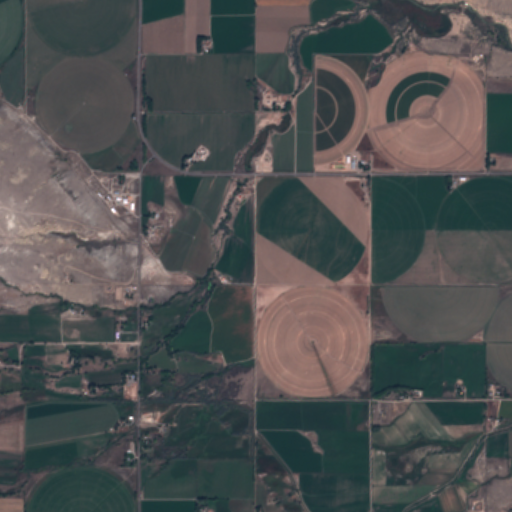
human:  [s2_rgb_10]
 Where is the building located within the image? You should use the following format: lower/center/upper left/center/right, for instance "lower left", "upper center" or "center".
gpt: There is no building in the image.